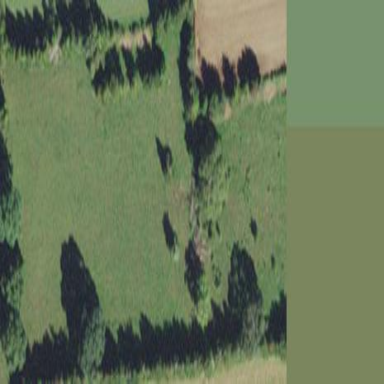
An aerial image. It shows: Pasture used as meadow.